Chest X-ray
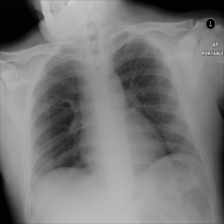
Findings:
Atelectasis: negative
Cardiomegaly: negative
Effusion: negative
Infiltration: negative
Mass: negative
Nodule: negative
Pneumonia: negative
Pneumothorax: negative
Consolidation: negative
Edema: negative
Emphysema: negative
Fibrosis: negative
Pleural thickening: negative
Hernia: negative